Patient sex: M
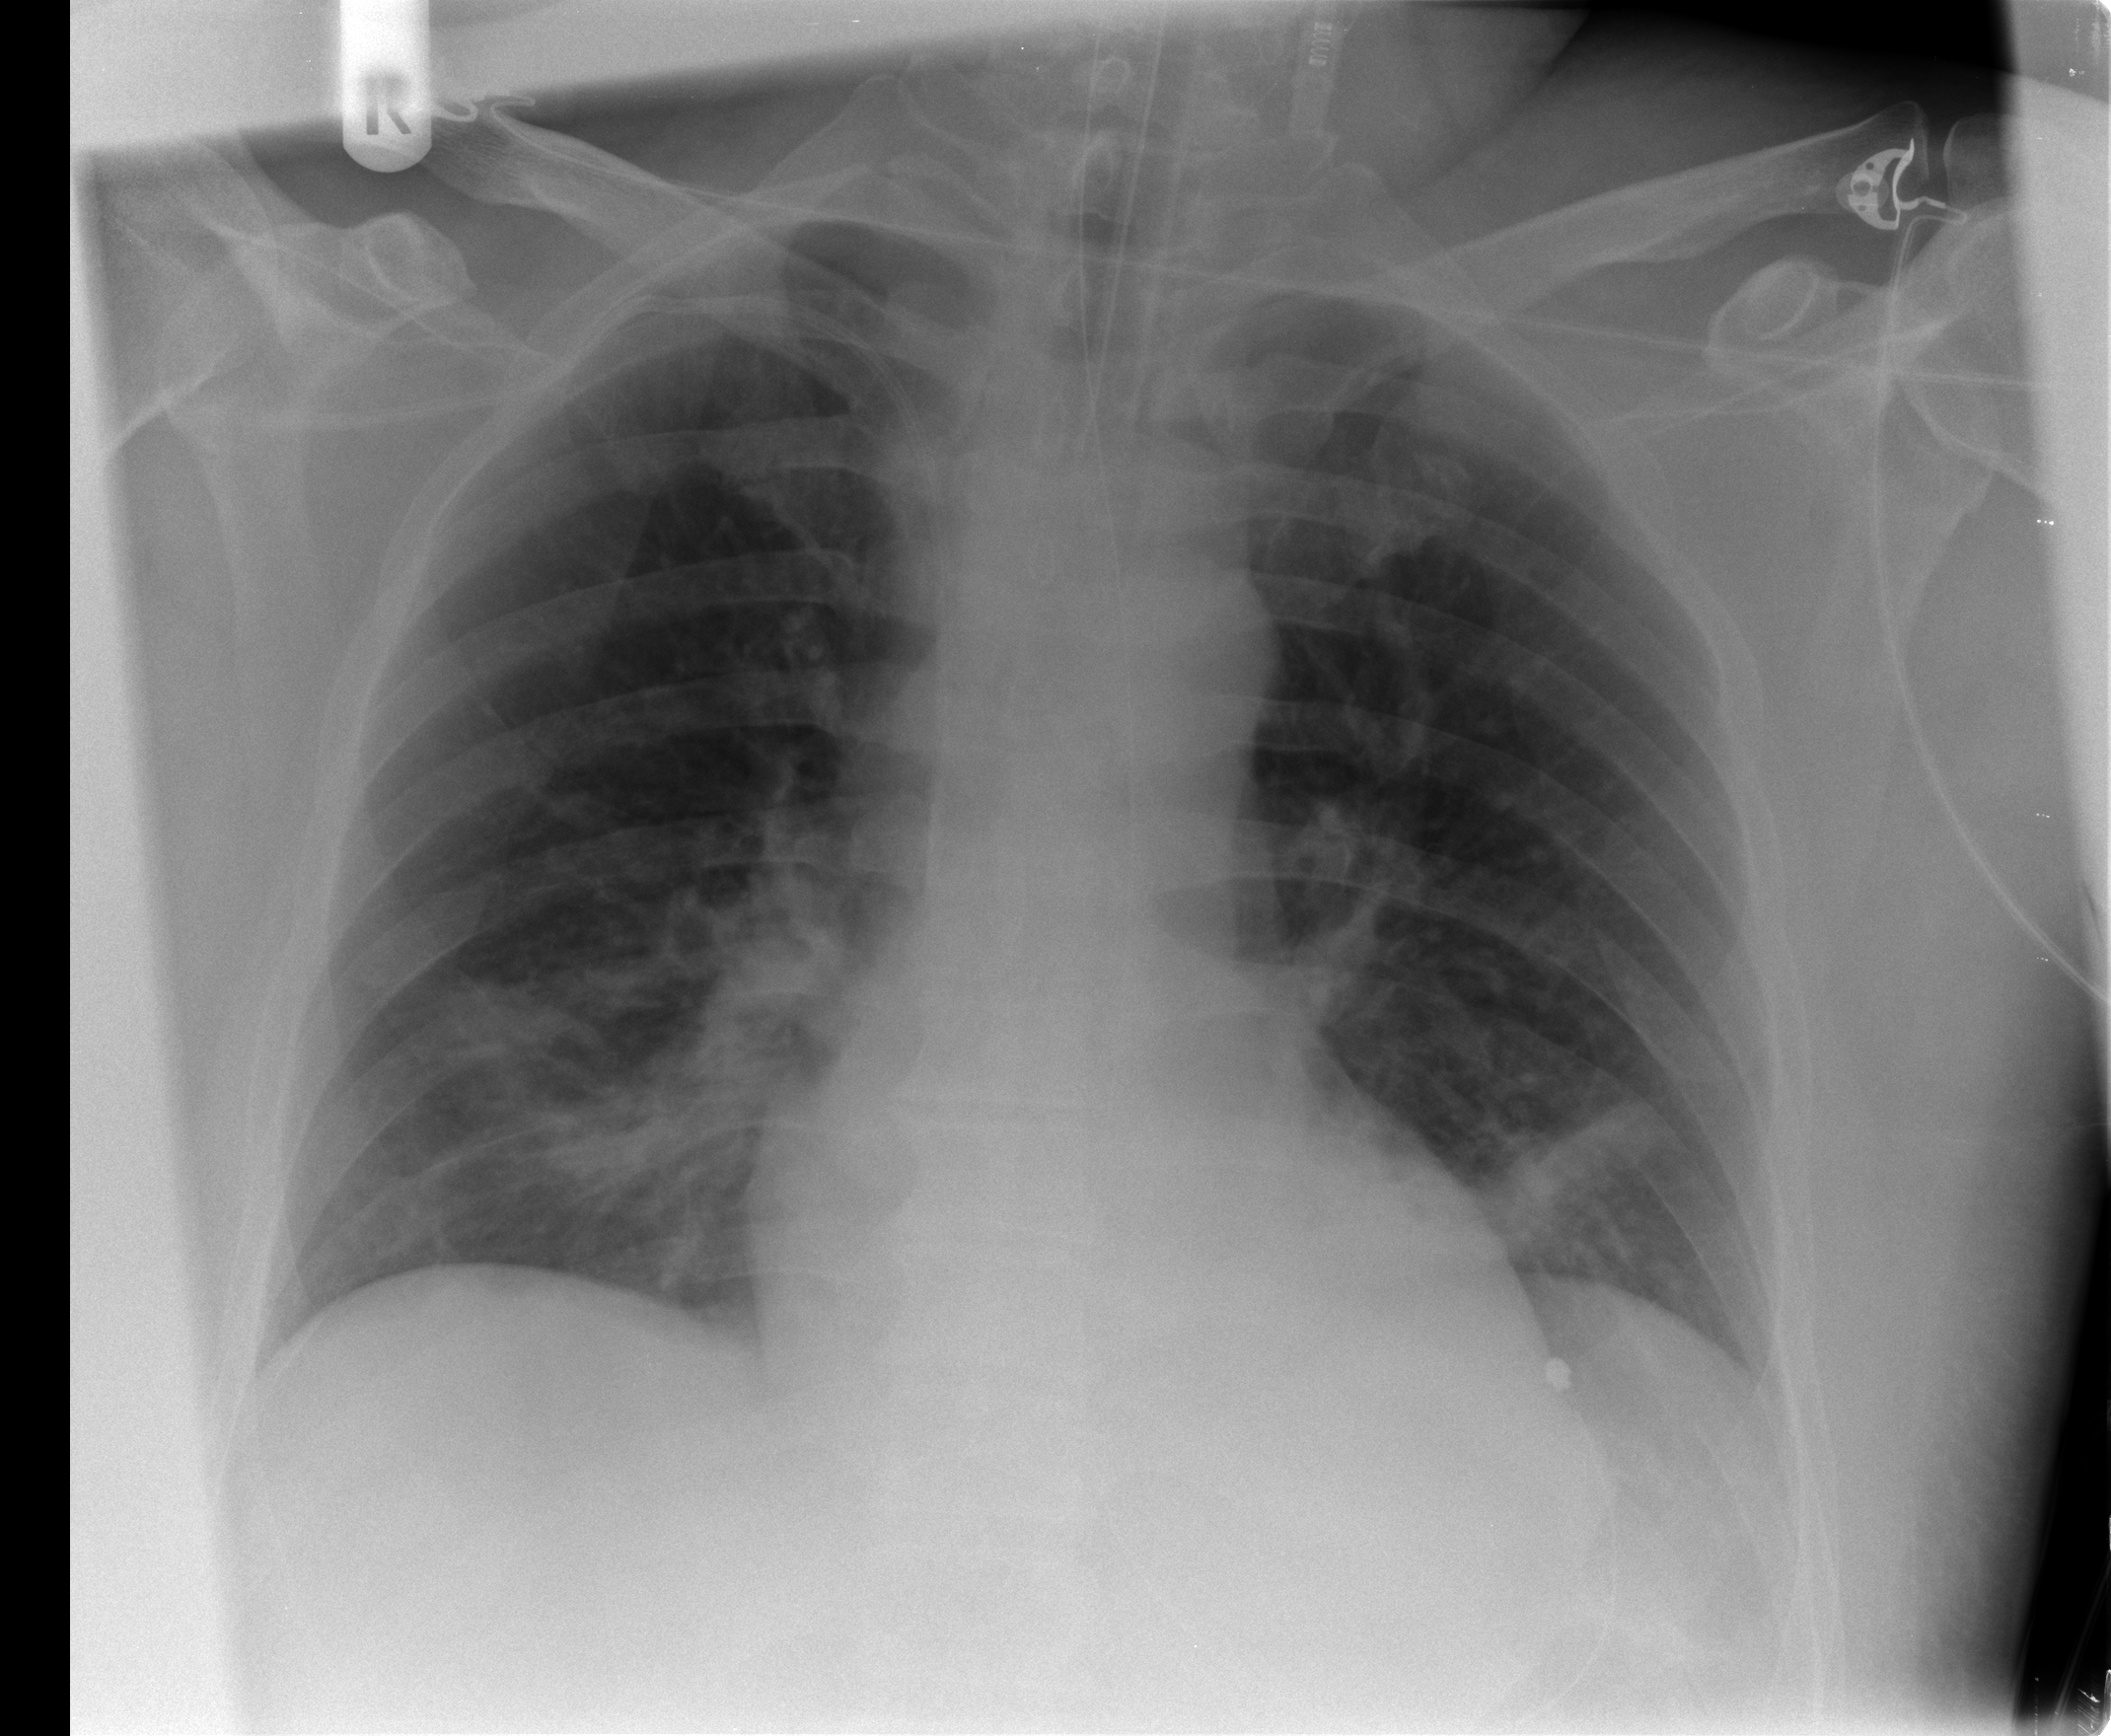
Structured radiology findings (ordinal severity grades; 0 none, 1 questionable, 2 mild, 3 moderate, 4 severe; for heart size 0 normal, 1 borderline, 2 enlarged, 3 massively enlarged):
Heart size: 0
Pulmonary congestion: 0
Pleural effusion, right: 0
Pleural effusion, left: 0
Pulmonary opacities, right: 1
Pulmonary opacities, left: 0
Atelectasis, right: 2
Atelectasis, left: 2